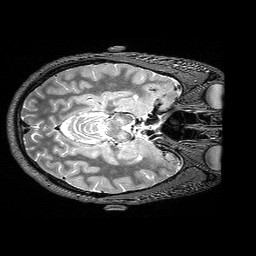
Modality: T2w
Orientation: axial
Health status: healthy
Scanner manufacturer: siemens
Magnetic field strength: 3 T
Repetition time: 4.8 s
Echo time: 0.458 s